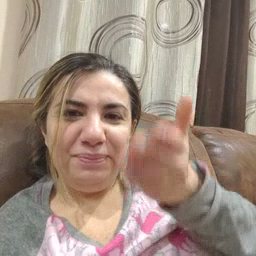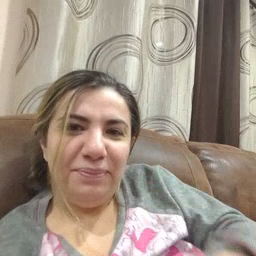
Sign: boat